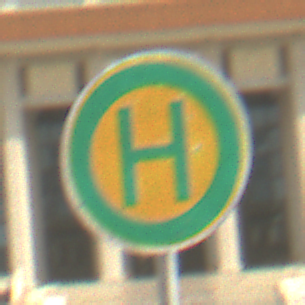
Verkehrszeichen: Haltestelle
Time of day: MorningAfternoon
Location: Outdoor (Suburban)
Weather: Clear
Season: NotSpecified
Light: Natural